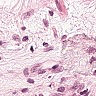
Metastatic tissue present: no